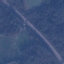
Label: Highway